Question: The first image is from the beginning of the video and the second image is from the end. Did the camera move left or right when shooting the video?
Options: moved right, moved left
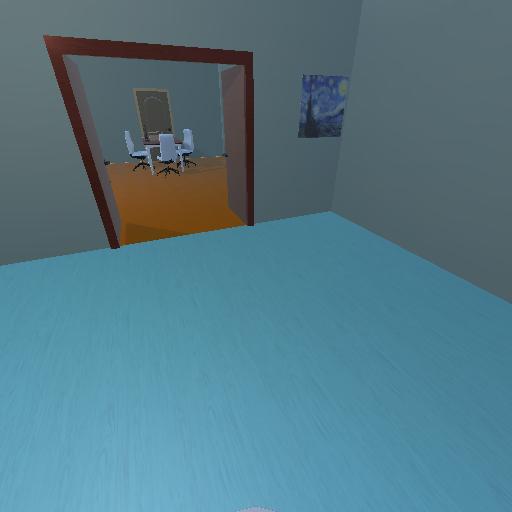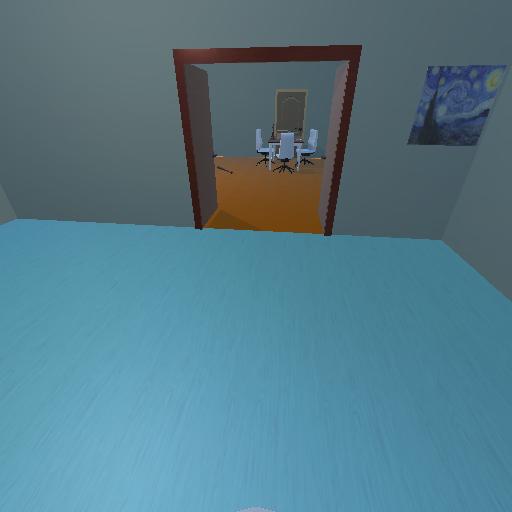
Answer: moved right